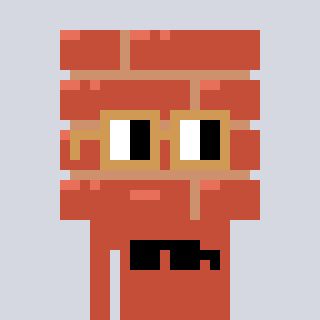
a pixel art character with square brown glasses, a wall-shaped head and a rust-colored body on a cool background